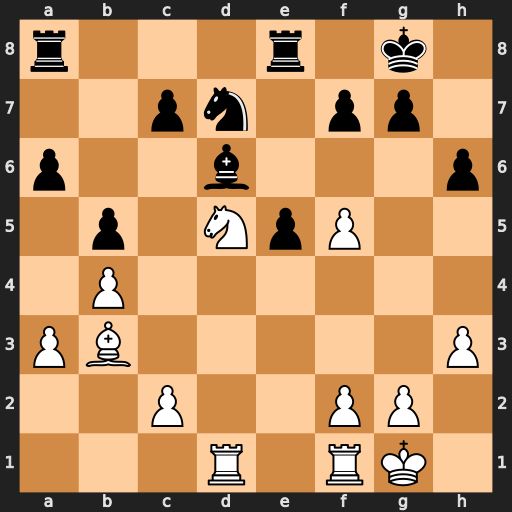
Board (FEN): r3r1k1/2pn1pp1/p2b3p/1p1NpP2/1P6/PB5P/2P2PP1/3R1RK1
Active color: w
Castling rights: -
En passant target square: -
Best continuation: Nxc7 Bxc7 Rxd7